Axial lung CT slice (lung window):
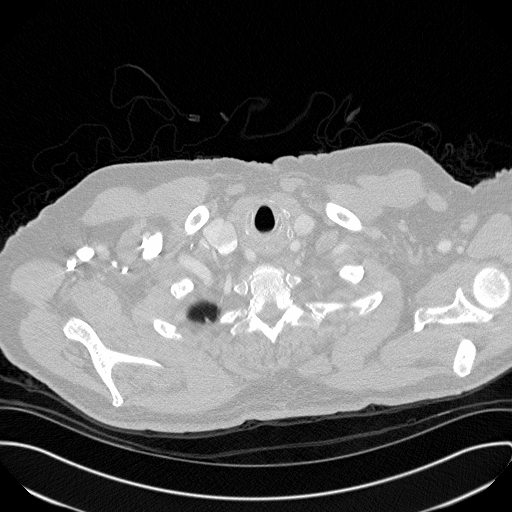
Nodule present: no